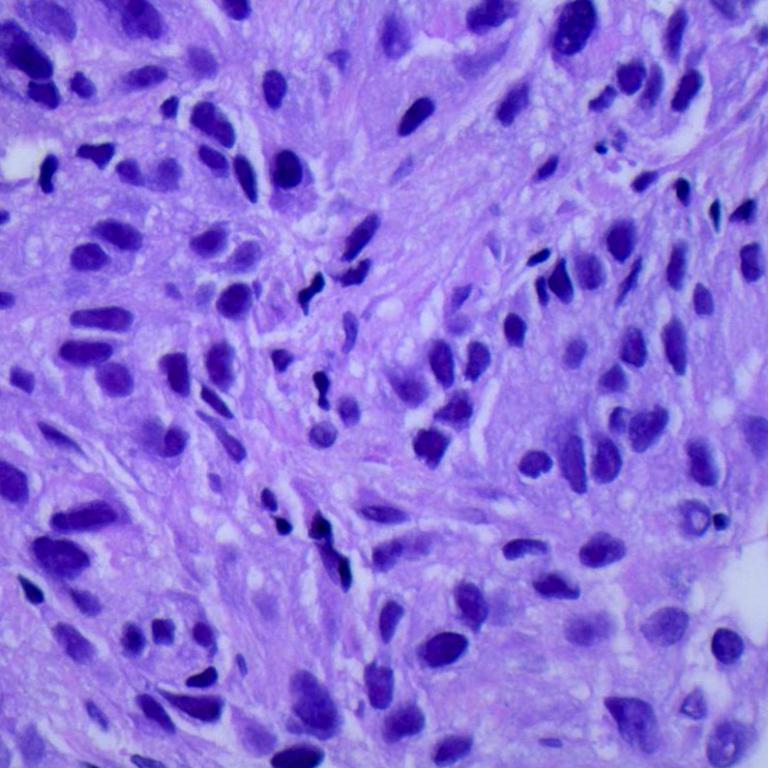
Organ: lung
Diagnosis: adenocarcinomas